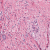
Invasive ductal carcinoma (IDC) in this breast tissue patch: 0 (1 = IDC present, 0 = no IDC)